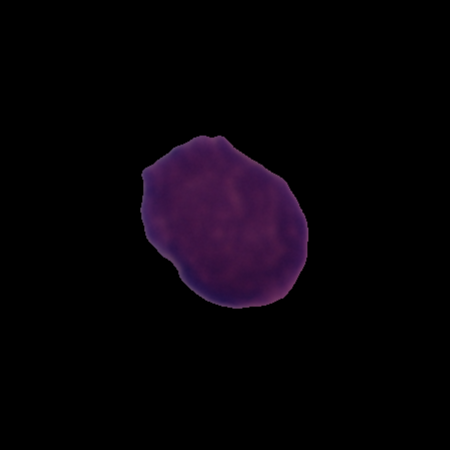
Label: healthy